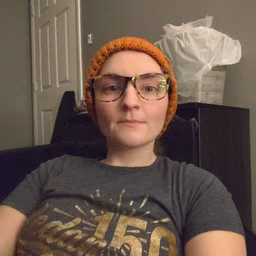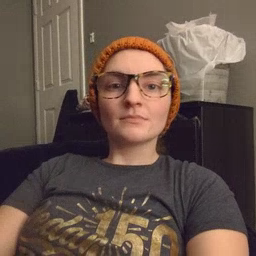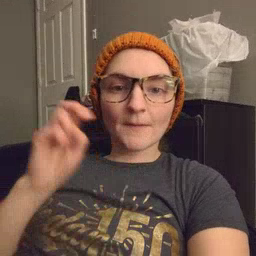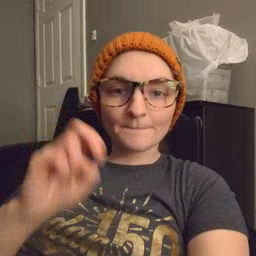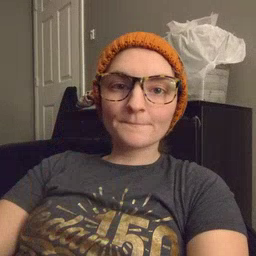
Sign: jump